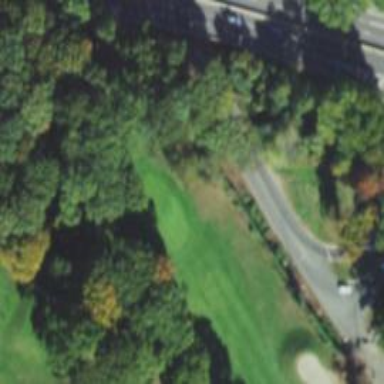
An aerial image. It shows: Golf hole.